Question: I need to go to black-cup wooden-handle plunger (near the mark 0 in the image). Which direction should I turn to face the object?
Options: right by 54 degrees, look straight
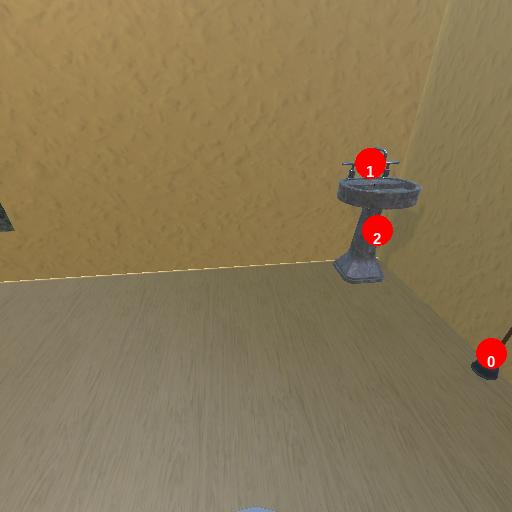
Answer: right by 54 degrees